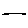
Label: line